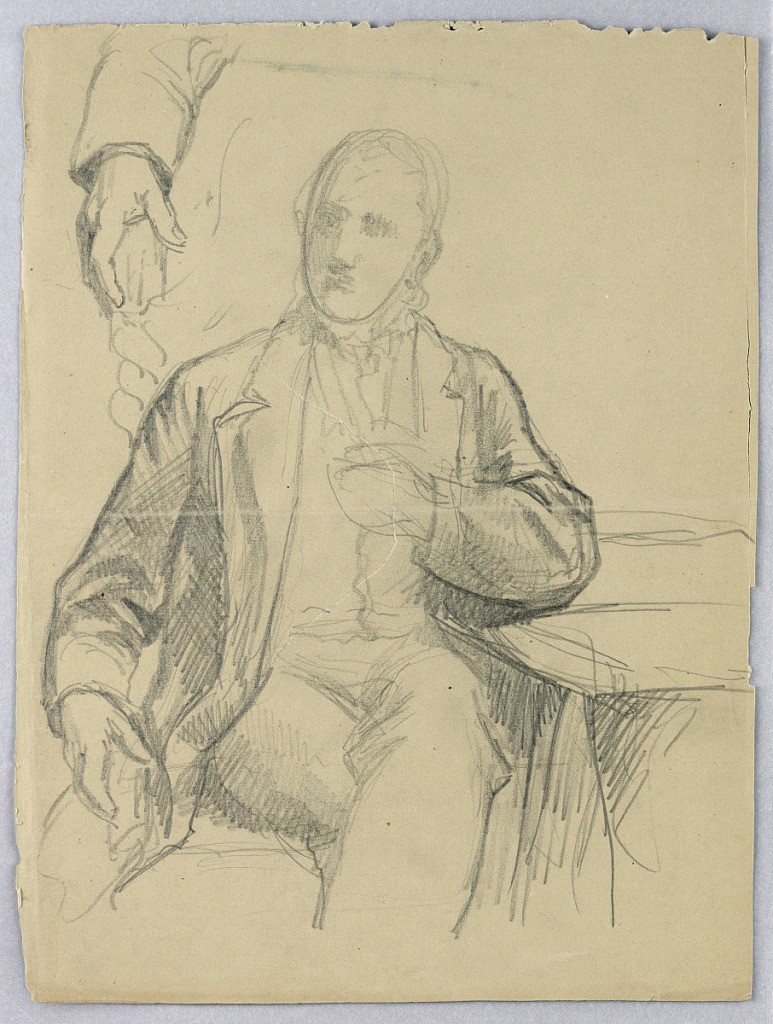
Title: Sketch of Man Seated in Armchair
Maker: Daniel Huntington, American, 1816–1906
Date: ca. 1878
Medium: Graphite on grey paper
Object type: Drawing
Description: Man seated in an armchair, facing frontally, his legs crossed. His right hand repeated, upper left. His left elbow on a table, and left hand at his chest.